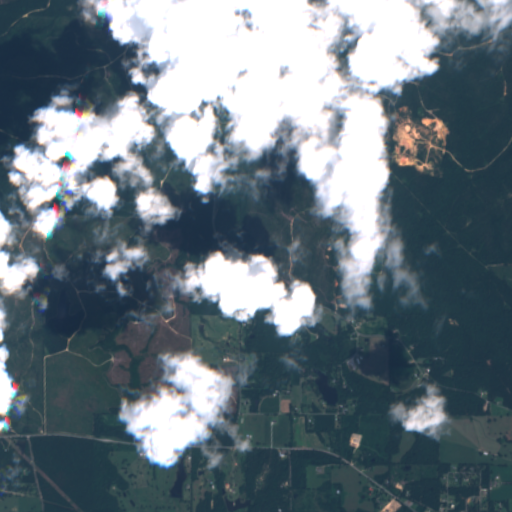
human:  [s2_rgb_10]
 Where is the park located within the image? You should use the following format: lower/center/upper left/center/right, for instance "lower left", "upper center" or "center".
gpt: The park is located in the lower of the image.
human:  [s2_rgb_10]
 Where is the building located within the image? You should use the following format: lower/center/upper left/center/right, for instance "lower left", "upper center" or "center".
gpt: The building is located in the lower right of the image.
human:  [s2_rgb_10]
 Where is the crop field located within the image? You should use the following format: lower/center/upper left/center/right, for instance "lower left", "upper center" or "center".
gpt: There is no crop field in the image.